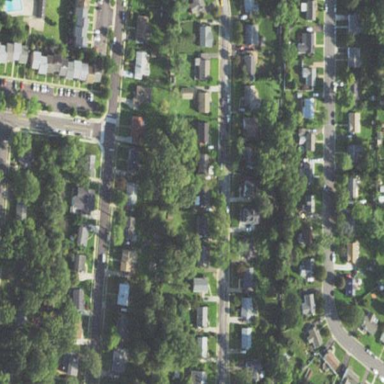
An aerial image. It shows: Single-family residential area.